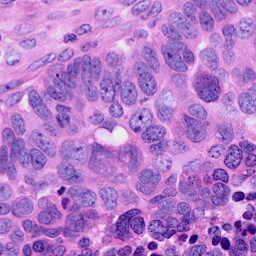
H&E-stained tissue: Ovarian